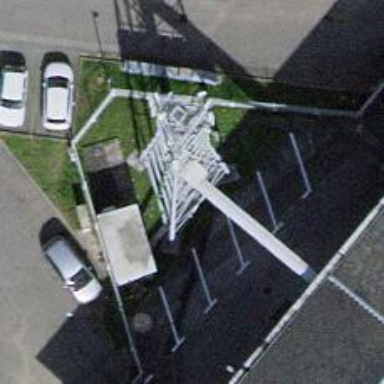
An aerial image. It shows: Communication mast tower.